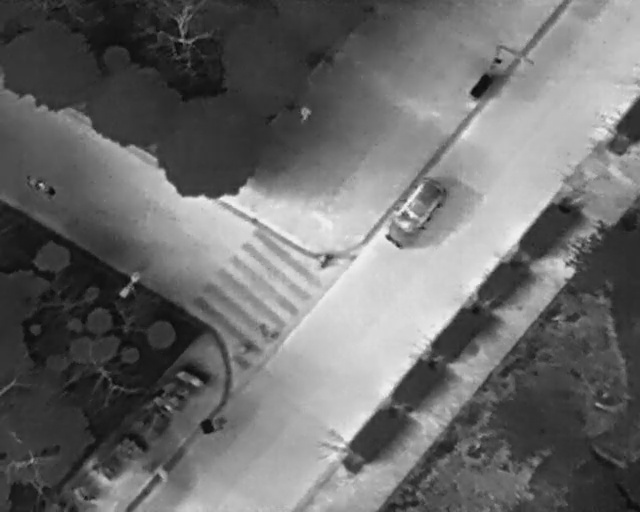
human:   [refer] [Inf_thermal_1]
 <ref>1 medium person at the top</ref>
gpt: <box>[[46, 20, 49, 23, 2]]</box>